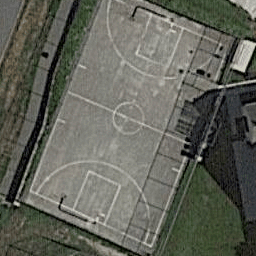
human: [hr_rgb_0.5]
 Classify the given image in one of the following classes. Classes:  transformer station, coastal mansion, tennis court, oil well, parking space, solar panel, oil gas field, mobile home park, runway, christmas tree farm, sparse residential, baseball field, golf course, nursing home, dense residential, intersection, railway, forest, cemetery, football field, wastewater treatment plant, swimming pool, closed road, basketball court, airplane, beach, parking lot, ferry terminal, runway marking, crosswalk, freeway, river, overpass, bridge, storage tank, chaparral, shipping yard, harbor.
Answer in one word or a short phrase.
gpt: basketball court